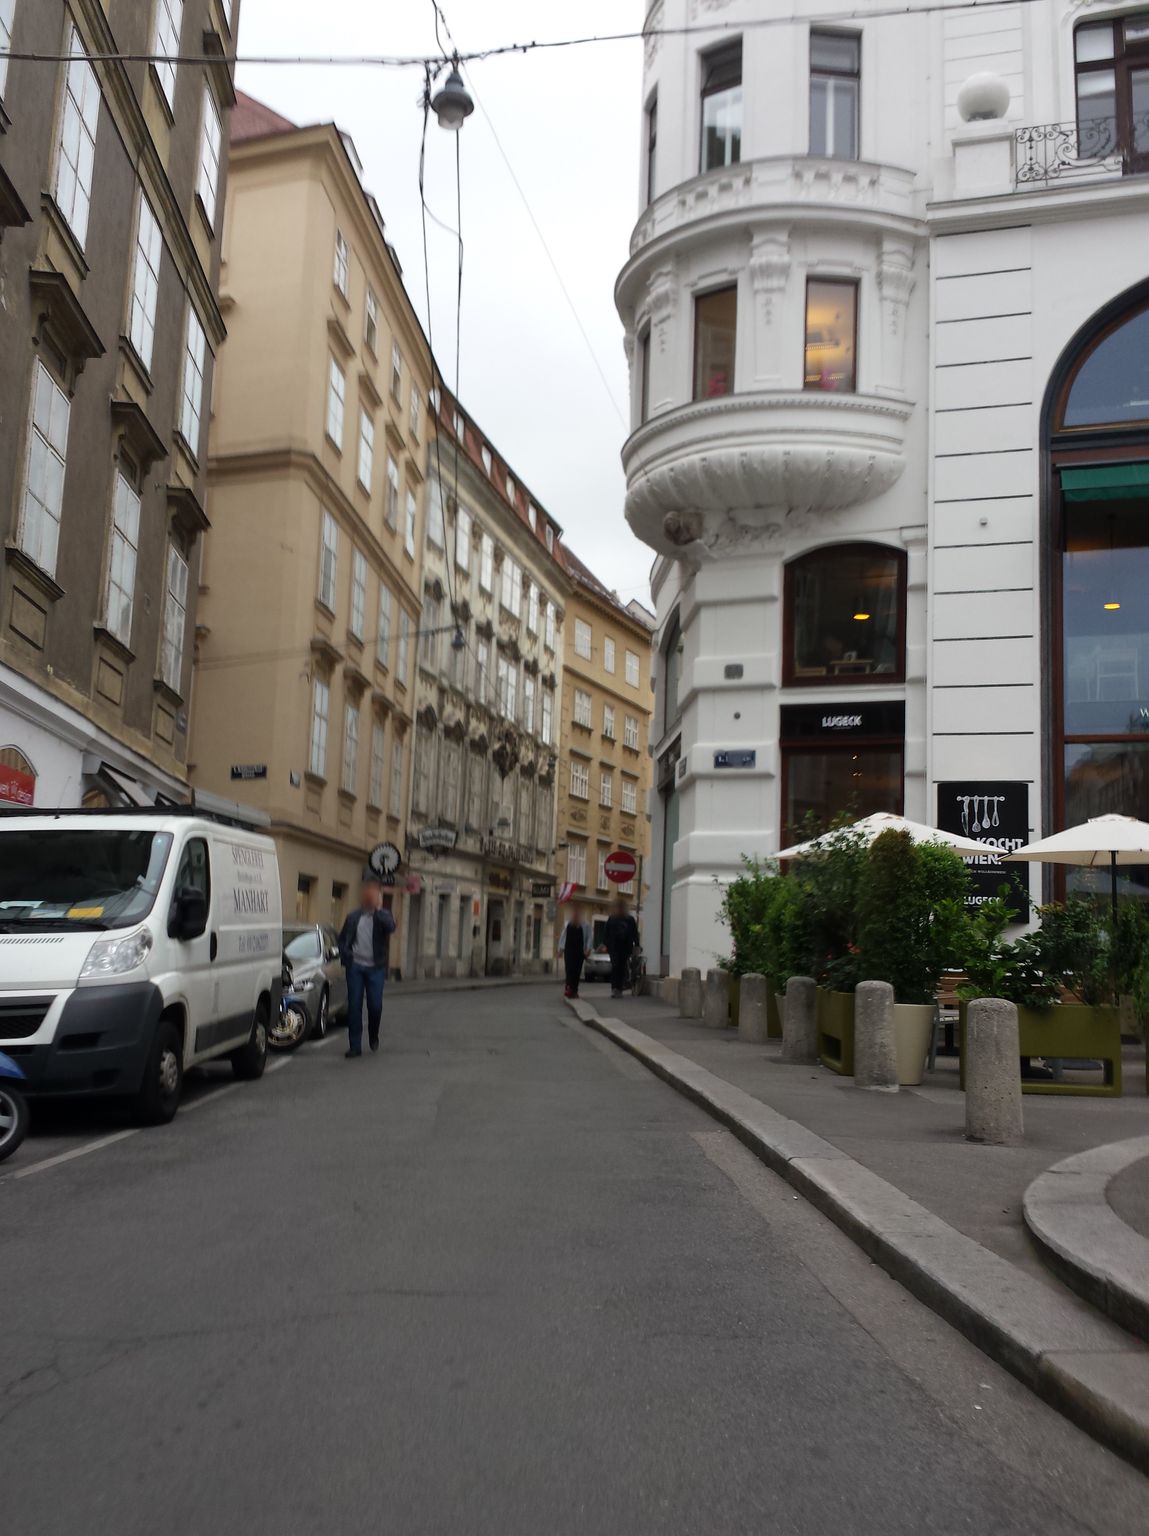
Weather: cloudy
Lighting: day
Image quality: good
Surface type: walking surface
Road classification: cycleway, living_street
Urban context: urban centre
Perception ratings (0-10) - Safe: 5.57, Lively: 8.52, Beautiful: 6.55, Boring: 1.73, Depressing: 6.42, Wealthy: 8.35